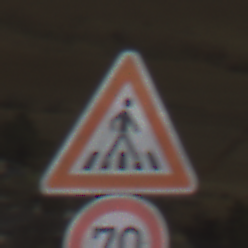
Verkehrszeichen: FussgaengerueberwegLinks
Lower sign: Geschwindigkeit70
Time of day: MorningAfternoon
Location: Outdoor (Nature)
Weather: PartlyCloudy
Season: NotSpecified
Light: Natural